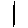
Label: line